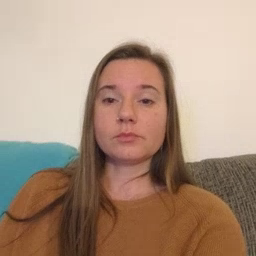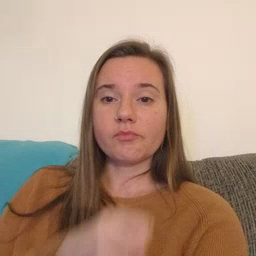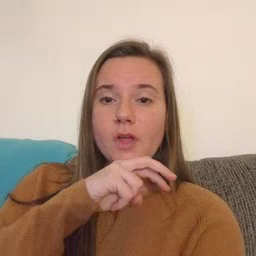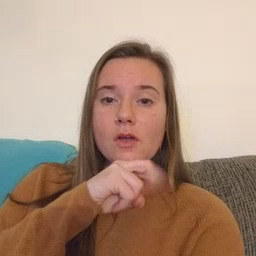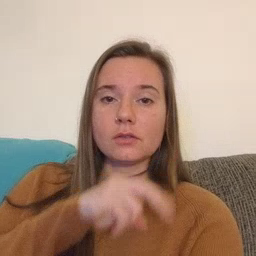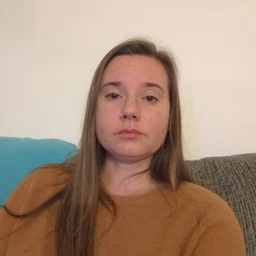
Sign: frog